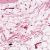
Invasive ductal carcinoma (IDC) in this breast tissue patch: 0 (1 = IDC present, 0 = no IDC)